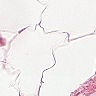
Metastatic tissue present: no